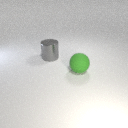
large green rubber sphere to the right of large gray metal cylinder